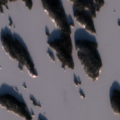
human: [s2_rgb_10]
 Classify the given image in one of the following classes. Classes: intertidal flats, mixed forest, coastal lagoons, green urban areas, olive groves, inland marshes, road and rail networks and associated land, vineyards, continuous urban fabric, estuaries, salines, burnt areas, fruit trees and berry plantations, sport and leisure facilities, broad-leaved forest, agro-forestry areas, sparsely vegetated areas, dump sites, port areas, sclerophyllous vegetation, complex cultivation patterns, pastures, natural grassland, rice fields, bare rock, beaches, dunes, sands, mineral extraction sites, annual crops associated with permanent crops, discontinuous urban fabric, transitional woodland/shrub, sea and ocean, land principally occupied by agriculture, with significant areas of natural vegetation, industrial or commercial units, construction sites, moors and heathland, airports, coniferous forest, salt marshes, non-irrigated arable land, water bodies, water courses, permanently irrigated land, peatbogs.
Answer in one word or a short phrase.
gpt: coniferous forest, water bodies